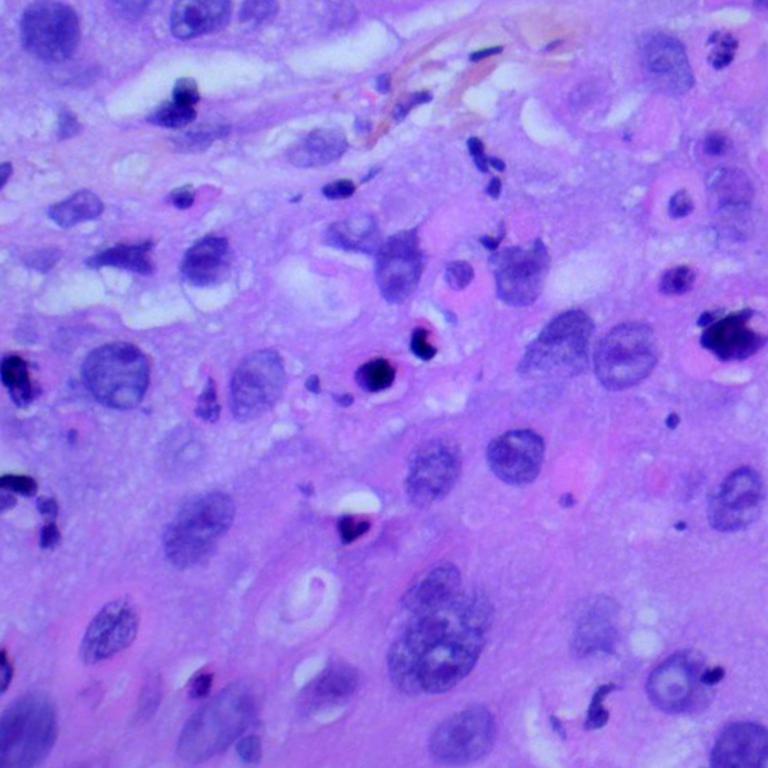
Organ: lung
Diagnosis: squamous carcinomas